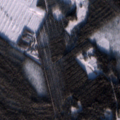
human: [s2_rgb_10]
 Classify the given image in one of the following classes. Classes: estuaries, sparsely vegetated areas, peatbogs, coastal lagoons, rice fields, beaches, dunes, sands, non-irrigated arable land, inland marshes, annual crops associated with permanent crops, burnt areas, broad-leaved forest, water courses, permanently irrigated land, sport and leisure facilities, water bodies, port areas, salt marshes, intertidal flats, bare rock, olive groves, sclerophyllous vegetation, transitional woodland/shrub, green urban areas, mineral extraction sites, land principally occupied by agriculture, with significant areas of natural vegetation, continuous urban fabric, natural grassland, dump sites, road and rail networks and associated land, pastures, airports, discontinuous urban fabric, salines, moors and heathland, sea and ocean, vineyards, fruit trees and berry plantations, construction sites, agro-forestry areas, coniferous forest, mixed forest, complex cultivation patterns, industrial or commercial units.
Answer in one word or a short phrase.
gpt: coniferous forest, mixed forest, transitional woodland/shrub, peatbogs